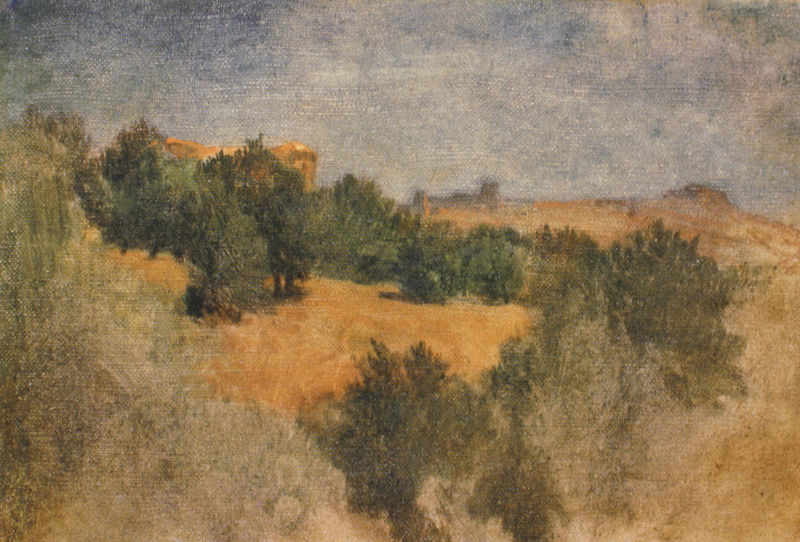
Titel: Landschaft bei Palestrina
Künstler: Arnold Böcklin
Institution: Basel, Kunstmuseum
Schlagwörter: baum, berg, blau, felsen, gemälde, himmel, laub, weiß, wolken, bäume, gelb, grün, landschaft, ocker, sand, stadt, braun, schwarz, stroh, dach, gebäude, haus, malerei, alt, bild, feld, ferne, häuser, hügel, natur, büsche, sträucher, wald, süden, acker, getreide, heu, berge, hang, wüste, dorf, dunst, hecke, burg, landhaus, toskana, geböude, anhähe, alg